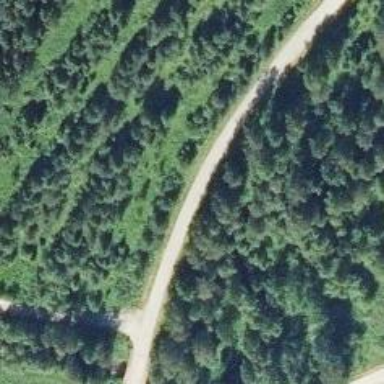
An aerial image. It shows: Unclassified road.